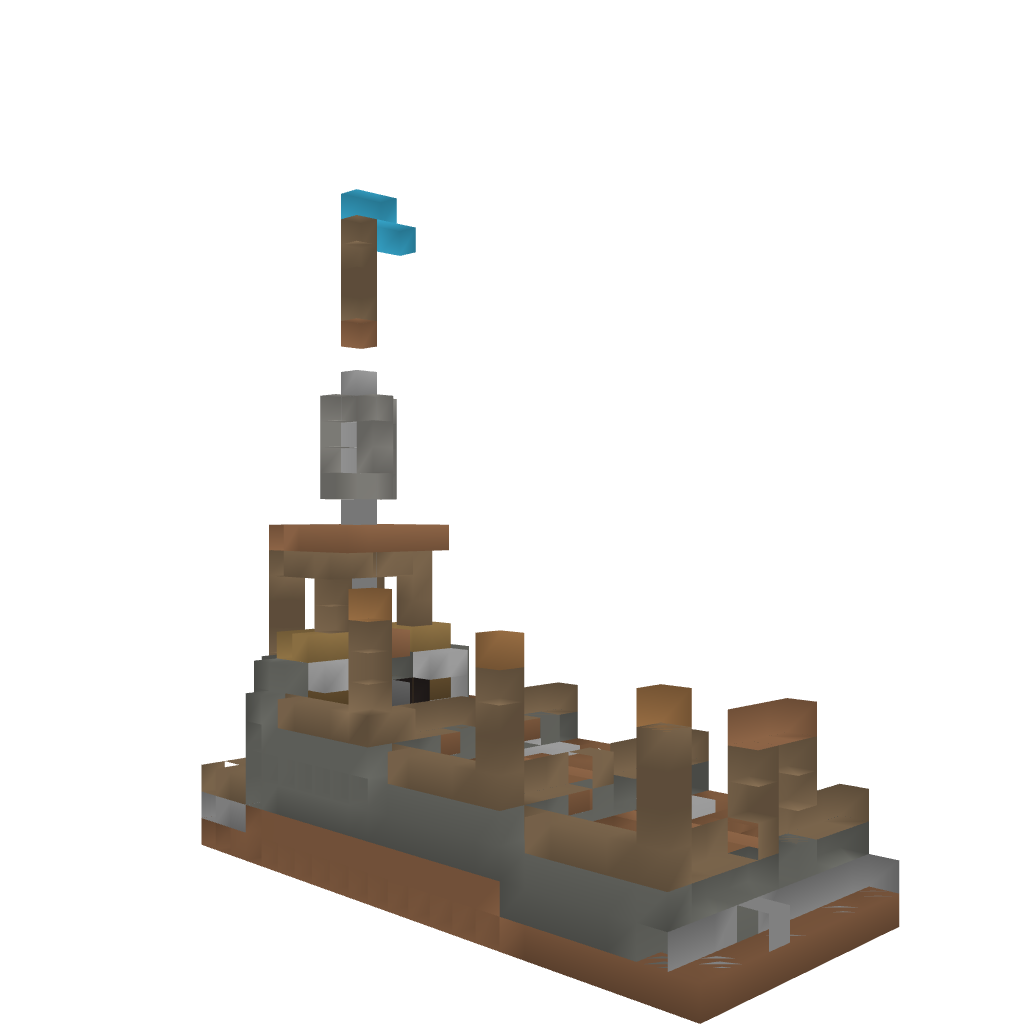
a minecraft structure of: Veg Farm